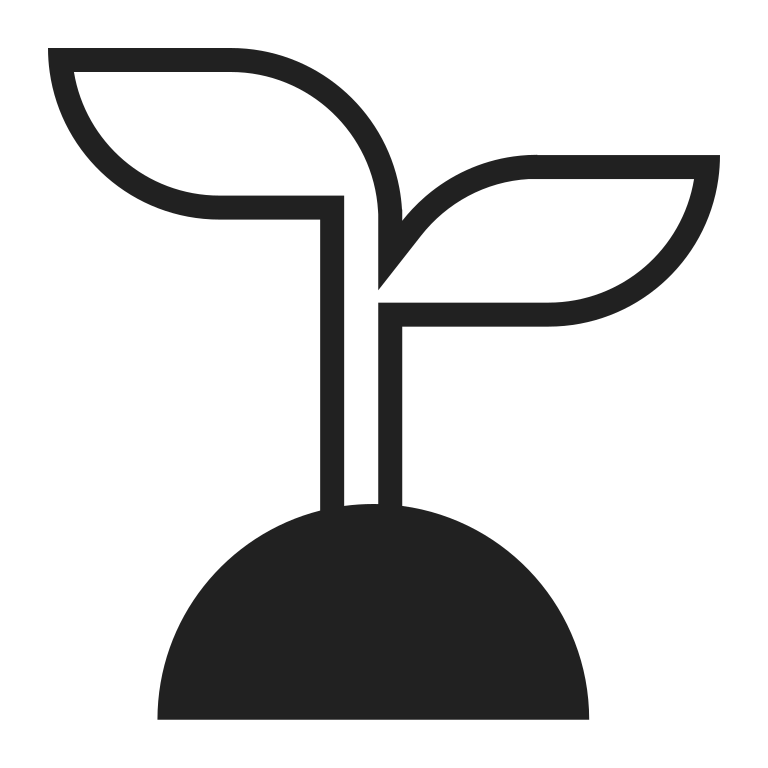
seedling high contrast